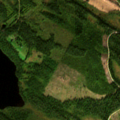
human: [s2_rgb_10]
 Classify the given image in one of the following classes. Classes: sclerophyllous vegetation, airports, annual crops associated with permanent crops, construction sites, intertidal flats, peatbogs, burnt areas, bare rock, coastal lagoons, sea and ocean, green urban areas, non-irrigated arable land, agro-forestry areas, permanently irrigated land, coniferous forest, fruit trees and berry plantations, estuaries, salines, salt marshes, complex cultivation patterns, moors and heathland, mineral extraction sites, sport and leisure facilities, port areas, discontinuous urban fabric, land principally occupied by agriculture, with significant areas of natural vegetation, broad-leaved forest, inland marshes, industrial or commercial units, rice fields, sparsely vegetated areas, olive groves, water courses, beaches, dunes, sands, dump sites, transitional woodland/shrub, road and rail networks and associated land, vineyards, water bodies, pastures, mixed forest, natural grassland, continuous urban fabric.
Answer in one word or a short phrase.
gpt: coniferous forest, transitional woodland/shrub, water bodies